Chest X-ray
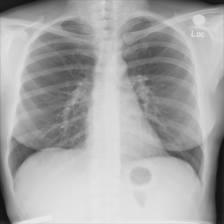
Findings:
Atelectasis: negative
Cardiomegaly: negative
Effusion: negative
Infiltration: negative
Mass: negative
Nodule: negative
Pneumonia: negative
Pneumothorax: negative
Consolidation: negative
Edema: negative
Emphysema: negative
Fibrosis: negative
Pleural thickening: negative
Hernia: negative